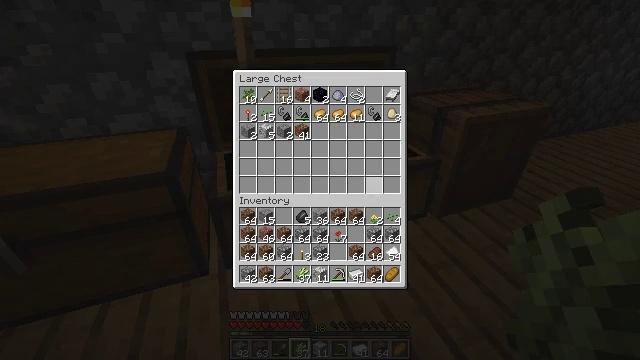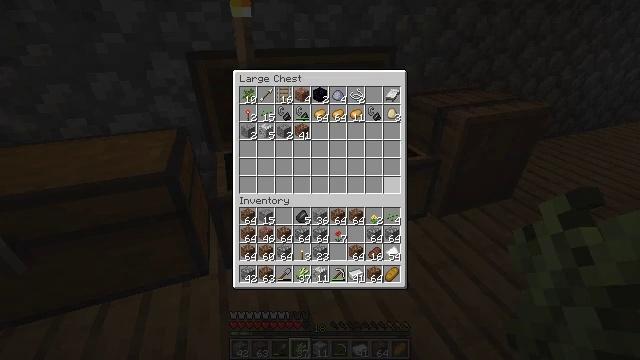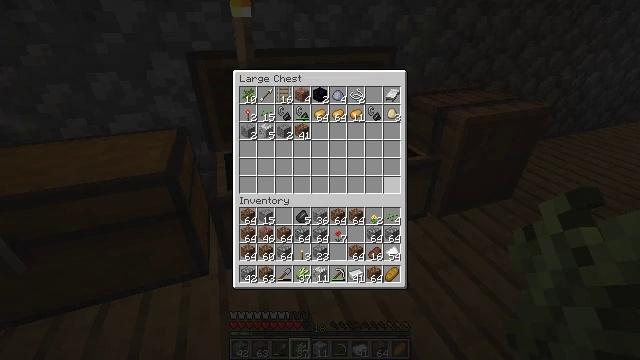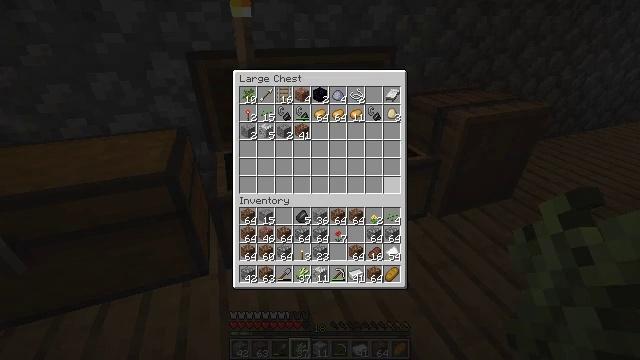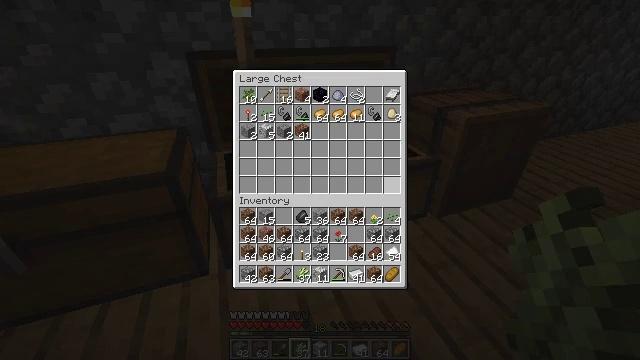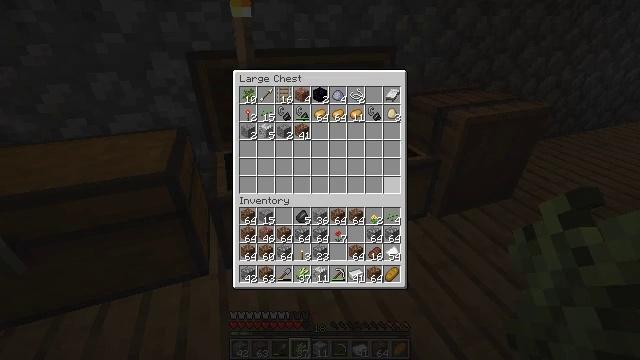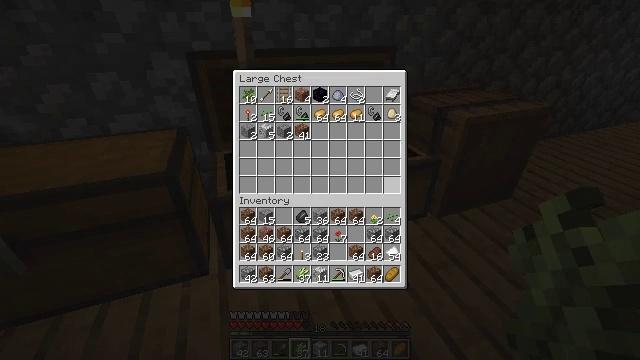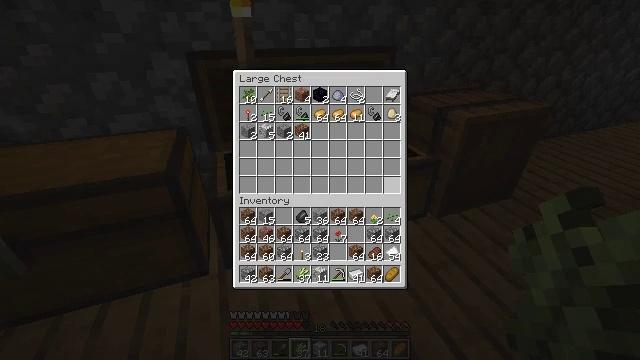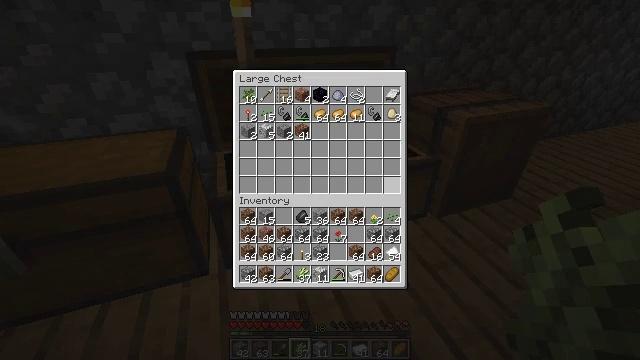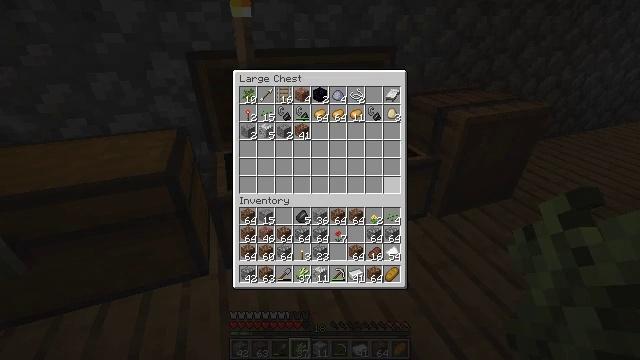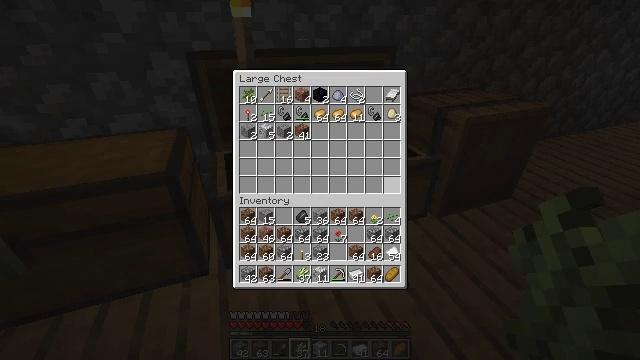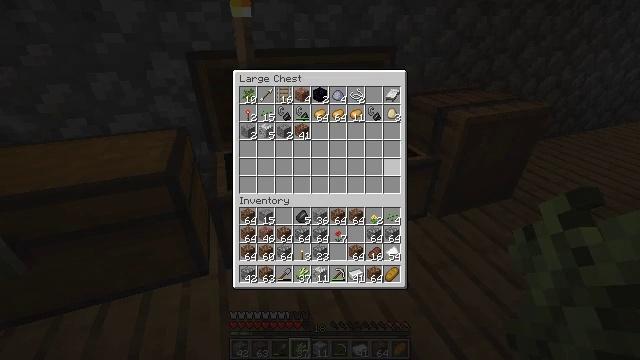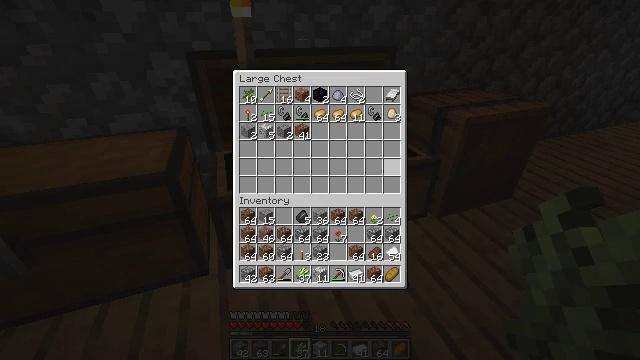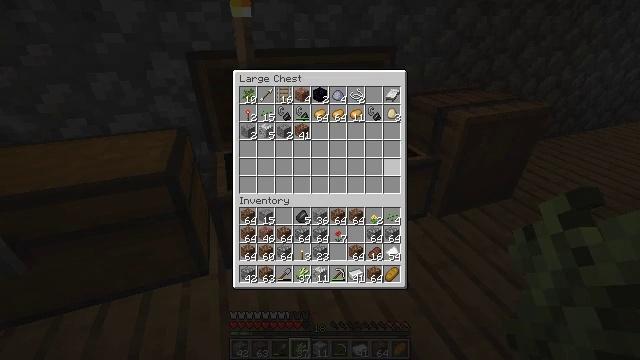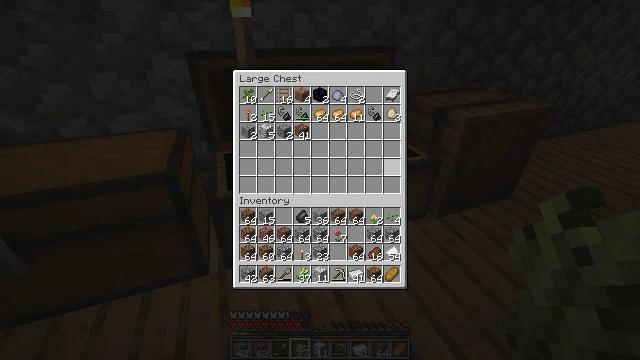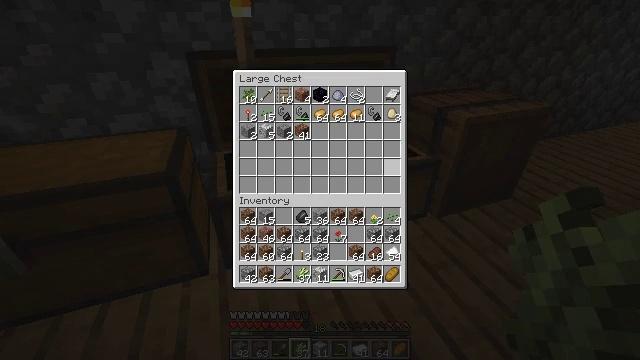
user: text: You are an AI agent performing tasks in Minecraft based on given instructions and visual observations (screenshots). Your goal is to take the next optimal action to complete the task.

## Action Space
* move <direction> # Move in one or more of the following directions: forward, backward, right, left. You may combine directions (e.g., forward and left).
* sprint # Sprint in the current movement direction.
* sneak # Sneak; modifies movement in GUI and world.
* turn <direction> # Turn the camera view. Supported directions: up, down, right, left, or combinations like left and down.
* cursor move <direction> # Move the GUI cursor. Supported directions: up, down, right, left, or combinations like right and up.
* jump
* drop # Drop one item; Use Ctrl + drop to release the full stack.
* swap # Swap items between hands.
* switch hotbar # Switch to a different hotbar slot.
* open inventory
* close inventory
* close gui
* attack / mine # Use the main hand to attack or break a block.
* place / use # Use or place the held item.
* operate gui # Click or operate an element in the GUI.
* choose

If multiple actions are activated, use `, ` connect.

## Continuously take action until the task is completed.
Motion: motion action
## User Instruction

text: Create polished granite using the crafting table.
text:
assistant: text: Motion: cursor move right
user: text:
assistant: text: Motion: no_op
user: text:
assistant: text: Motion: no_op
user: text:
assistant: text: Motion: no_op
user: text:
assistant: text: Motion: no_op
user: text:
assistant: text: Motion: no_op
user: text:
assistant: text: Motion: no_op
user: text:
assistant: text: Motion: no_op
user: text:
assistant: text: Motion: no_op
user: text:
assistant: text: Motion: no_op
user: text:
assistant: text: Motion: no_op
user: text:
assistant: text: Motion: no_op
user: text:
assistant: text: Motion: no_op
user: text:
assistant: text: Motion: no_op
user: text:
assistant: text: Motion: no_op
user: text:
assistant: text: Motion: no_op
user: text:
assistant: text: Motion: no_op
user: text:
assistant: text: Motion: close gui
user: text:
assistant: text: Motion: no_op
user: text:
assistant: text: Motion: no_op
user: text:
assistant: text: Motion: no_op
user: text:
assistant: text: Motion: use / place
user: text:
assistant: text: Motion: use / place
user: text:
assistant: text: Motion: use / place
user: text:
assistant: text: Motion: use / place
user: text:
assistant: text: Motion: no_op
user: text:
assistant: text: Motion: open gui
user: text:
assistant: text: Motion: no_op
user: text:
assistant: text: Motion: no_op
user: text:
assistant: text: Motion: no_op